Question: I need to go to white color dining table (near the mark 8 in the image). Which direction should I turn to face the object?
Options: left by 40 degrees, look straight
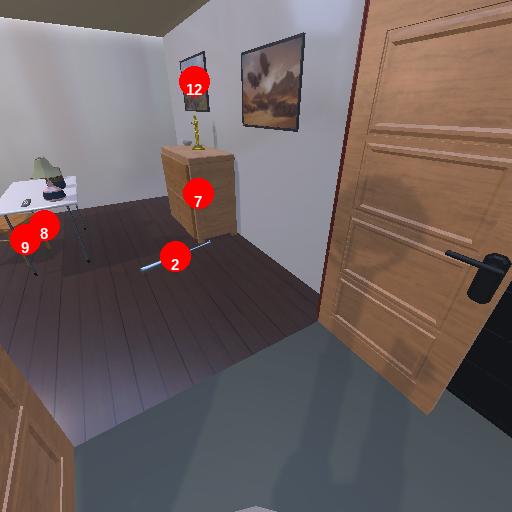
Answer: left by 40 degrees